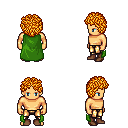
a pixel art fantasy rpg character, male body template, human, tanned skin, green cape, gold greaves, light blonde curly afro hairstyle, brown shoes, four views (front, back, left, right), 2x2 character sprite sheet, small pixel art, hard edges, no anti-aliasing